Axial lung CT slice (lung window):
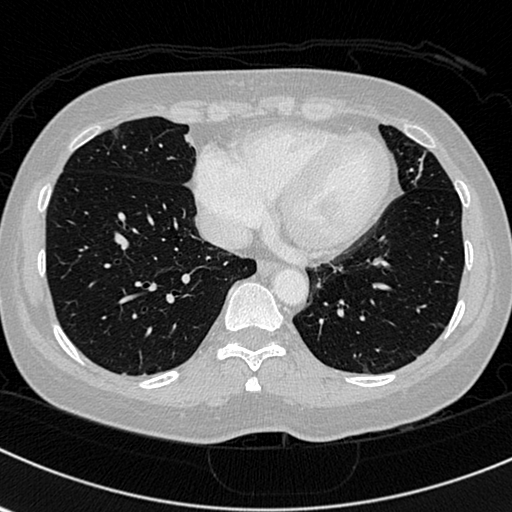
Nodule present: no